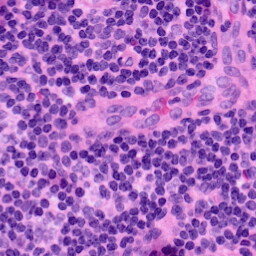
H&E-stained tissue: LymphNode